Field crop: maize
Growth stage: 2
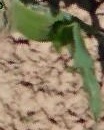
Species: maize